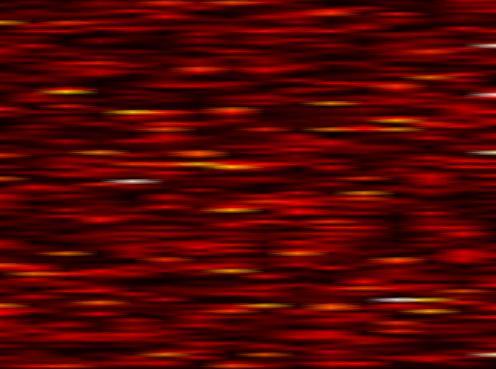
Label: OFDM